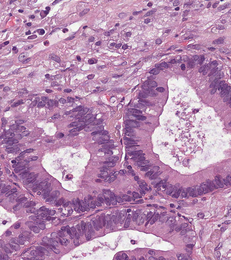
Tumor epithelial tissue: yes
Tumor-associated stroma tissue: yes
Normal tissue: no